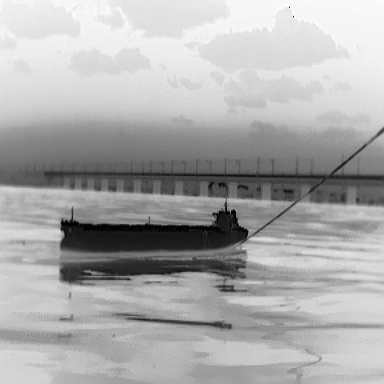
There is a liner in the infrared image.